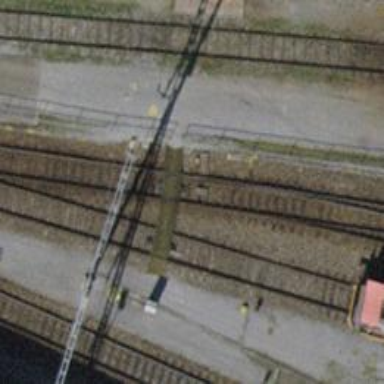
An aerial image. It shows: Uncontrolled railway crossing.